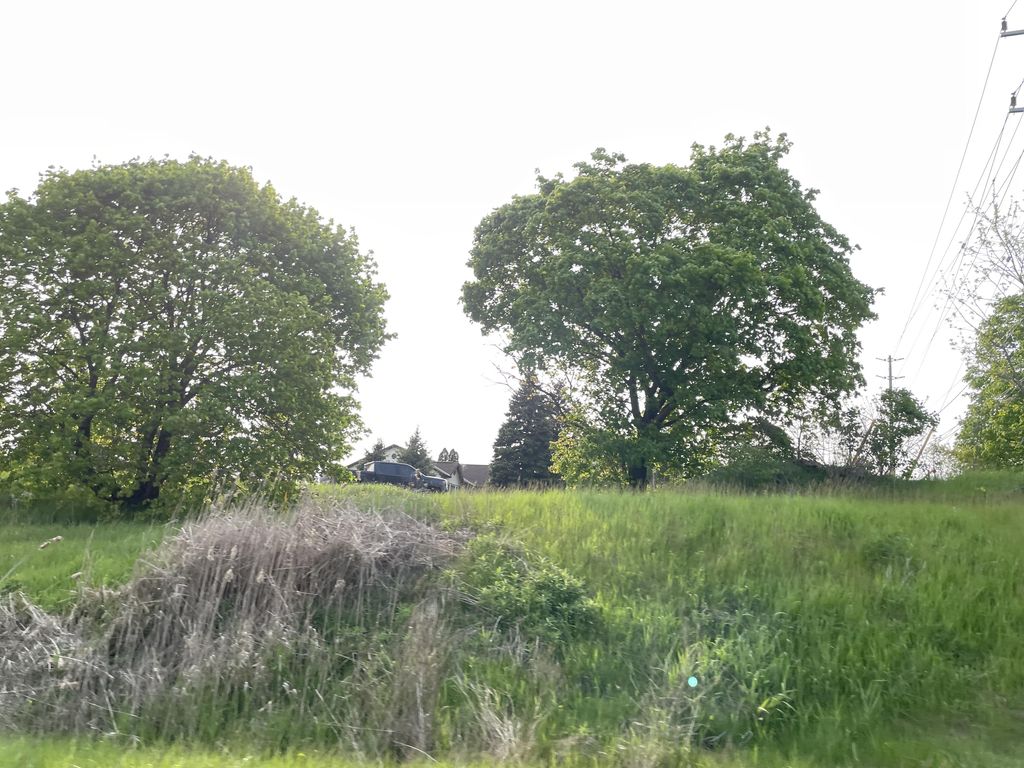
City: kitchener-waterloo